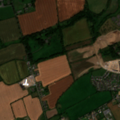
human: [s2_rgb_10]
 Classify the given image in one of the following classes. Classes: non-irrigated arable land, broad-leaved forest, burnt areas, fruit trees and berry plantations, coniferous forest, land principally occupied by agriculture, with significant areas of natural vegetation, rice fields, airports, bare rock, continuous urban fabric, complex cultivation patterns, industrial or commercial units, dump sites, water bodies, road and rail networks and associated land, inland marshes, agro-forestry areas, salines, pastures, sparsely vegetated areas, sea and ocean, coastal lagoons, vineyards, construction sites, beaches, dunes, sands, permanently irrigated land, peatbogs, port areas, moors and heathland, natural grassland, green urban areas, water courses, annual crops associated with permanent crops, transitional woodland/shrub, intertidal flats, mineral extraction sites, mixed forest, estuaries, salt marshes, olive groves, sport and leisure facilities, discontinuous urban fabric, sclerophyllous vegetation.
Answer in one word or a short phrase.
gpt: discontinuous urban fabric, non-irrigated arable land, pastures